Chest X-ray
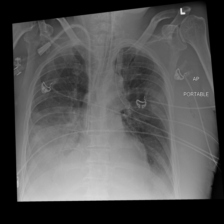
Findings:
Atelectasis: negative
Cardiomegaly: negative
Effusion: negative
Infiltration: negative
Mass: negative
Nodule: negative
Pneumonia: negative
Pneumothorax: negative
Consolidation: positive
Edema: negative
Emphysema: negative
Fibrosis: negative
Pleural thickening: negative
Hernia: negative